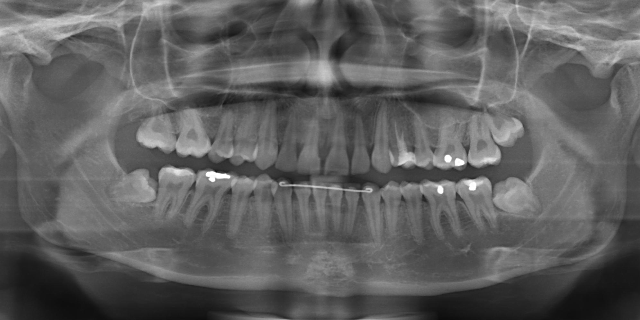
adult